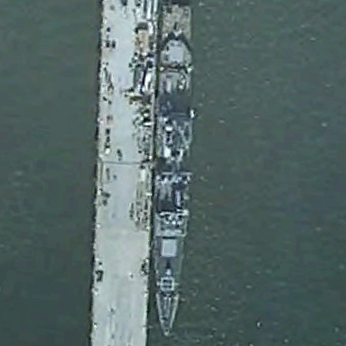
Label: cruiser